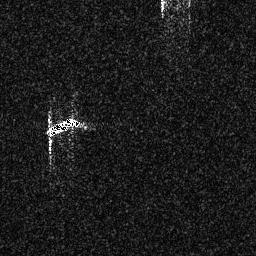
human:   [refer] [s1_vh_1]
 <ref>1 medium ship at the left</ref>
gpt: <box>[[16, 45, 31, 53, 0]]</box>